Interaction volume radius: 5 \u00c5
Interaction volume height: 10 \u00c5
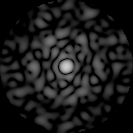
Disorder parameter: 0.8537